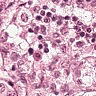
Metastatic tissue present: yes